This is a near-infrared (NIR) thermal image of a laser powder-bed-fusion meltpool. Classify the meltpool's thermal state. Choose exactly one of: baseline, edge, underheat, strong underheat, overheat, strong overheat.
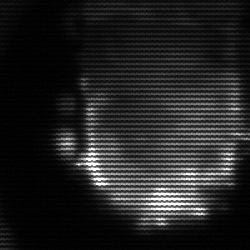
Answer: baseline